Question: What is the measurement shown in the image?
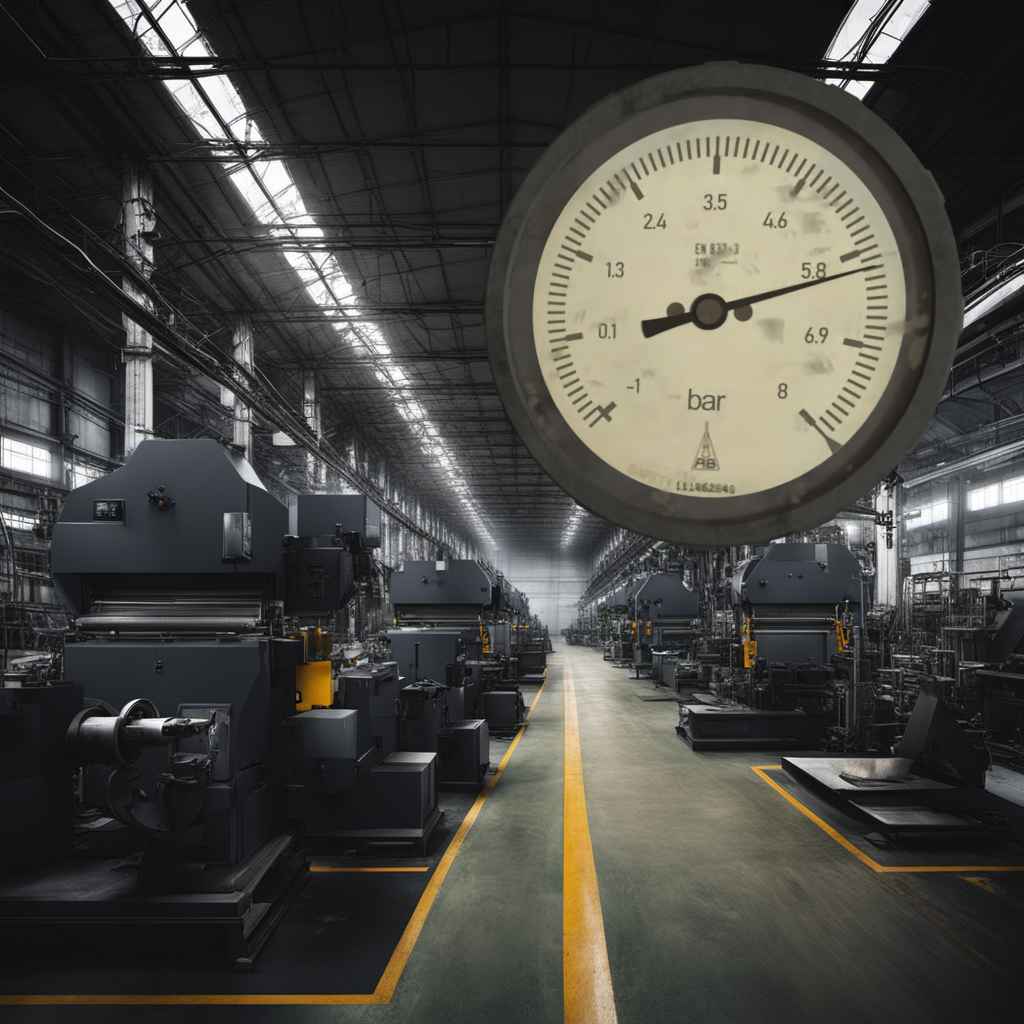
Answer: The result is 5.94
Question: What is the range of the measurement shown in the image?
Answer: The range is from -1 to 8
Question: What is the minimum and maximum value of the measurement shown in the image?
Answer: The minimum value is -1 and the maximum value is 8